Question: I've been working with jsTree and encountered a problem in IE8. All the data is displayed correctly in the tree, but when I attempt to collapse a branch of the tree it does not display properly. That is, the smooth collapse animation happens, but then the data is again visible when it should not be.
The same code works great on Firefox 3.6.27 and Chrome 18.0.1025.151. Any idea why IE8 would behave differently?
Here is the code for the webpage:
'''
<html>
<head>
<script type="text/javascript" src="jquery.js"></script>
<script type="text/javascript" src="jstree/jquery.jstree.js"></script>
</head>
<body style="margin:0px">
<script type="text/javascript">
$(function() {
$("#equipment_tree")
.jstree({ "plugins" : ["themes","html_data","ui"] });
});
</script>
<div id="equipment_tree" style="width:185px; float:left; height:100%; overflow:auto;">
<ul>
<li class="jstree-open"><a href="#">Root node 1</a>
<ul>
<li><a href="#">Child node 1</a></li>
<li><a href="#">Child node 2</a></li>
<li><a href="#">Child node 3</a></li>
<li><a href="#">Child node 4</a></li>
</ul></li>
<li><a href="#">Root node 2</a></li>
</ul>
</div>
</body>
</html>
'''
And also a picture of the erroneous behavior:

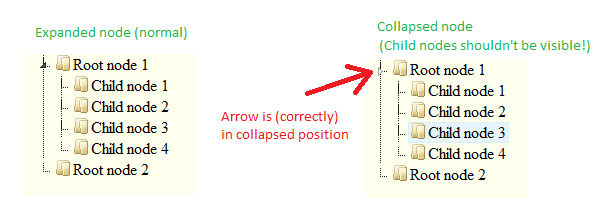
Answer: You are missing the '!DOCTYPE' declaration. Add the following to the top of your page and that should fix the problem...
'''
<!DOCTYPE html
PUBLIC "-//W3C//DTD XHTML 1.0 Strict//EN"
"http://www.w3.org/TR/xhtml1/DTD/xhtml1-strict.dtd">
'''
Read <URL> about !DOCTYPE for IE.